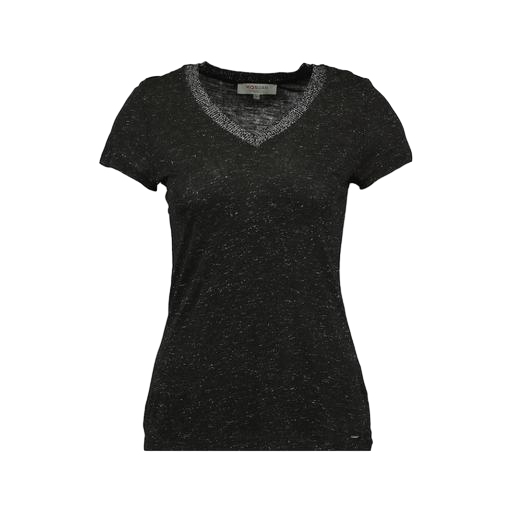
black v-neck t-shirt only macy, black split v-neck burnout jersey t-shirt, black v-neck top only macy, white background